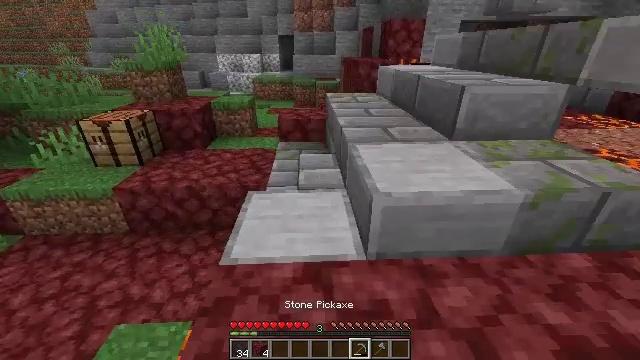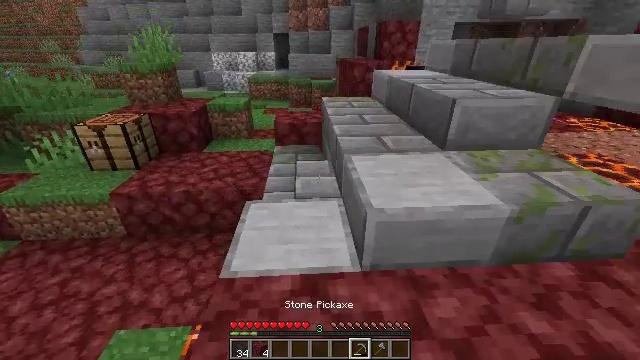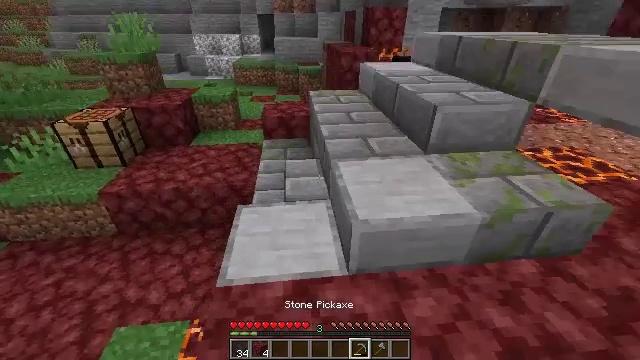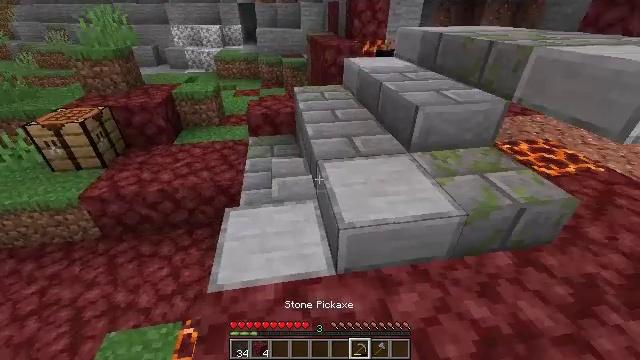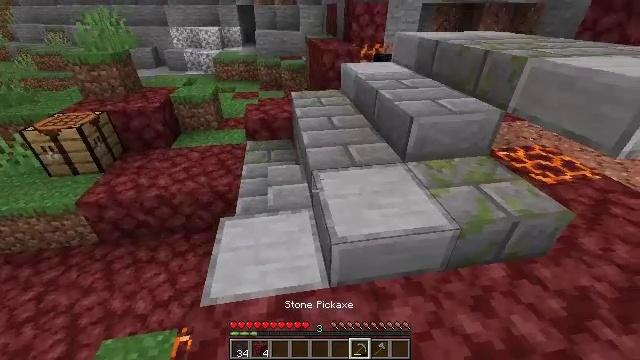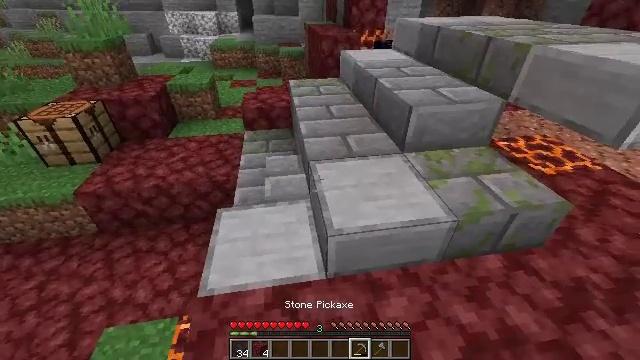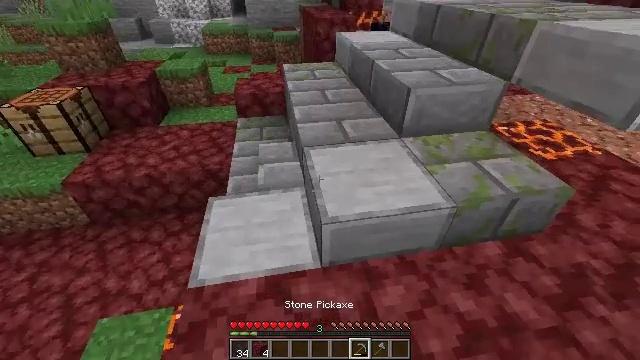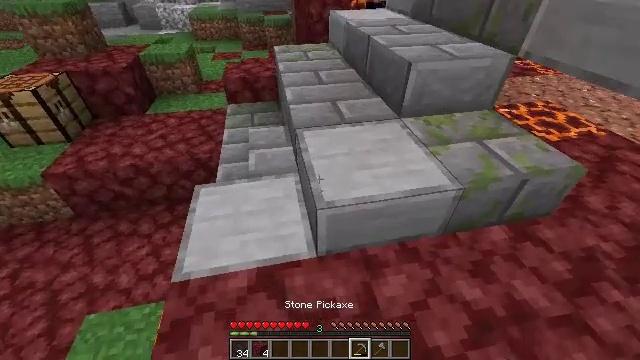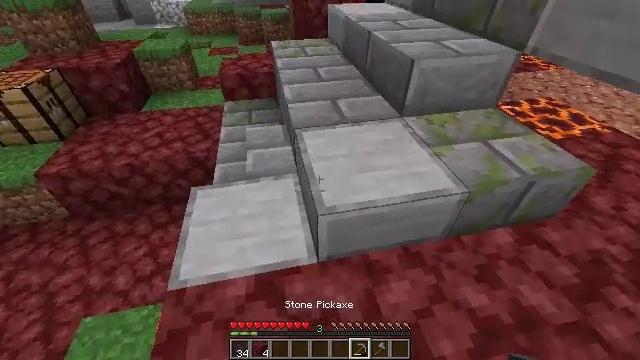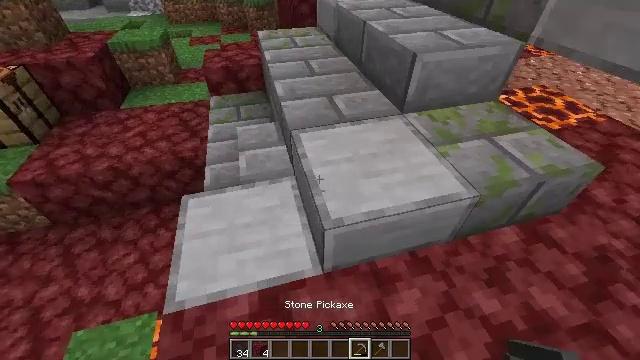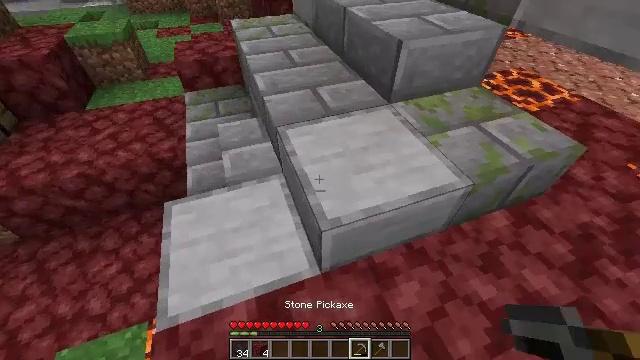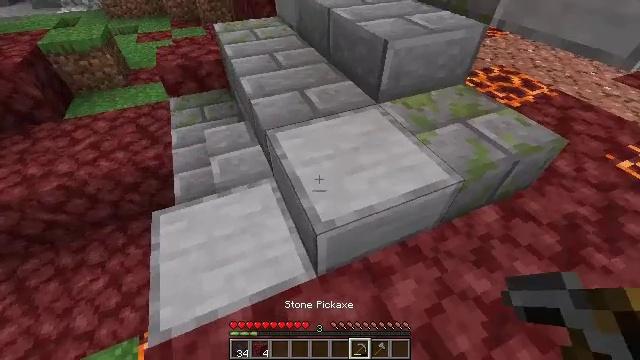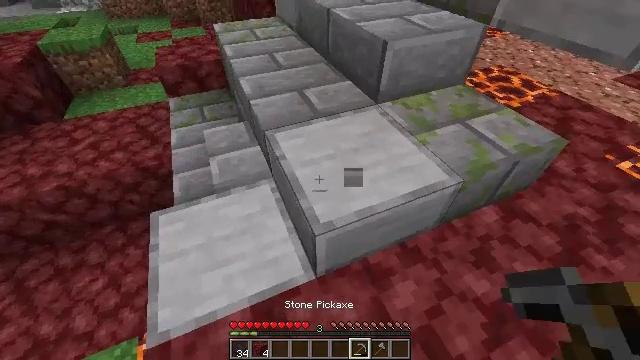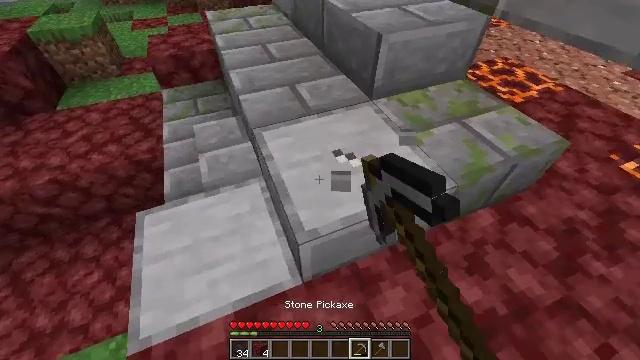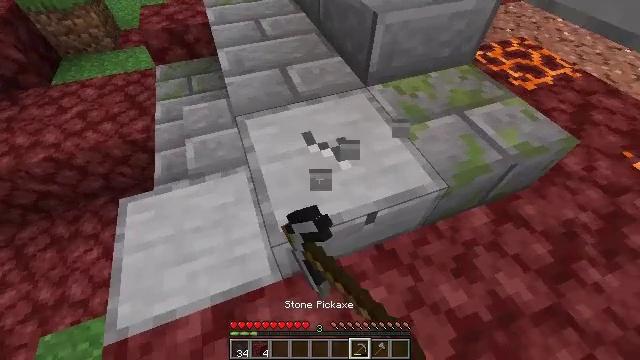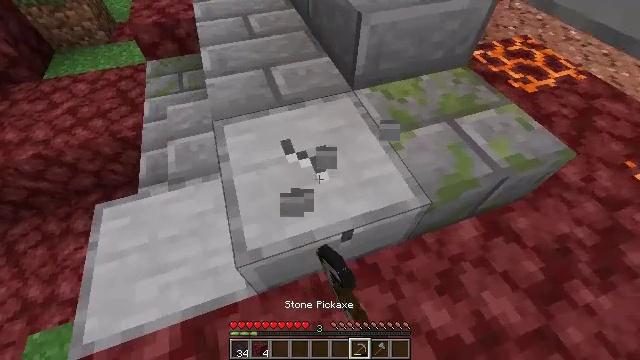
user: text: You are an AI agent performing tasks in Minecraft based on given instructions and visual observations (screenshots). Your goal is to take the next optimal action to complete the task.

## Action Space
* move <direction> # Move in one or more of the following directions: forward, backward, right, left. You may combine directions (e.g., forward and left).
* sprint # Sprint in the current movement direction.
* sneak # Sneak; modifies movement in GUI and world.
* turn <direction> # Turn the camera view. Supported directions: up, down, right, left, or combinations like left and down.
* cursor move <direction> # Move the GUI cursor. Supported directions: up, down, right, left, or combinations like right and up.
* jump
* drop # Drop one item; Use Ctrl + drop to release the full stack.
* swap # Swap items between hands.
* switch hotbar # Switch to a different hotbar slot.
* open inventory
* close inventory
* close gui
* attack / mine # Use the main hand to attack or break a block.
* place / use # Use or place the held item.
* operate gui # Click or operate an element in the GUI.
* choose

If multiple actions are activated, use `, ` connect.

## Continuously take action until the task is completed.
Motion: motion action
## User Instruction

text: Mine the smooth stone slab.
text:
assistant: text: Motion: move forward and move right, jump
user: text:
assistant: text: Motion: move forward and move right, turn right and down, jump
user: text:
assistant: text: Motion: move forward and move right, turn right and down
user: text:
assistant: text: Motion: move forward and move right
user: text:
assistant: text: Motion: move forward and move left, turn down
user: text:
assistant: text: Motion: move forward and move left, turn down
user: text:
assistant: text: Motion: move forward and move left, turn right and down
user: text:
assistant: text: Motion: move forward and move left
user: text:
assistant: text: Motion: turn right and down
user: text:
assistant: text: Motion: turn right and down
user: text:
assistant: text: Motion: turn right
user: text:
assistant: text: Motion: move forward and move right, attack / mine
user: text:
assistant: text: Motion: move forward and move right, turn down, attack / mine
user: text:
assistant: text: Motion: move forward and move right, turn left and down, attack / mine
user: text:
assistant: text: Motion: turn left and down, attack / mine
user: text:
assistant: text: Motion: turn left, attack / mine
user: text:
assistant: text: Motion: turn left, attack / mine
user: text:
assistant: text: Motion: attack / mine
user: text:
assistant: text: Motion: attack / mine
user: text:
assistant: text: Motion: attack / mine
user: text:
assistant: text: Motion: turn left, attack / mine
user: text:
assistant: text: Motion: turn left, attack / mine
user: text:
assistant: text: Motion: attack / mine
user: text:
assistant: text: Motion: attack / mine
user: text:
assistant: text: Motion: attack / mine
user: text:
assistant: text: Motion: attack / mine
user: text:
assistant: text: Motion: attack / mine
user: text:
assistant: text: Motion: attack / mine
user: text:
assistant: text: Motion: attack / mine
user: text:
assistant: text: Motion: attack / mine